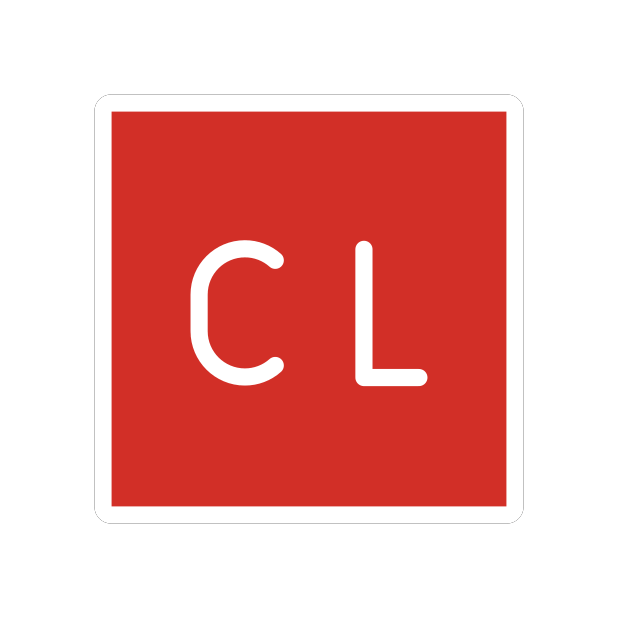
Emoji: 🆑
Name: squared cl
Unicode: 0x1f191